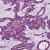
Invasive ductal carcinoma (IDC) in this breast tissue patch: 1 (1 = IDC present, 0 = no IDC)